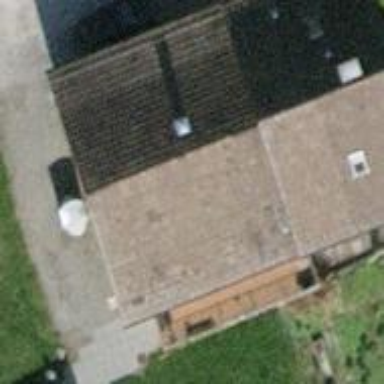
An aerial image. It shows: Gabled roof farm building.